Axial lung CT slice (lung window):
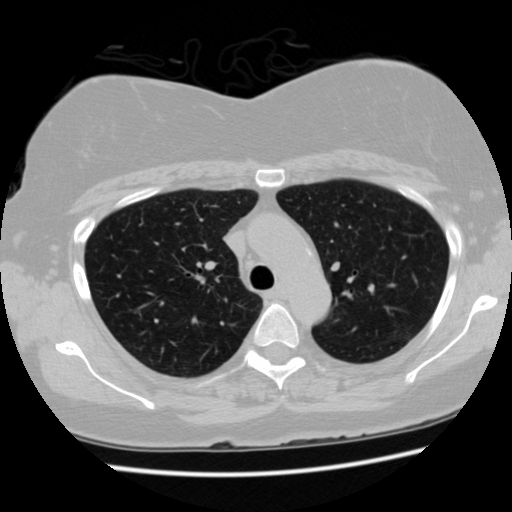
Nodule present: no